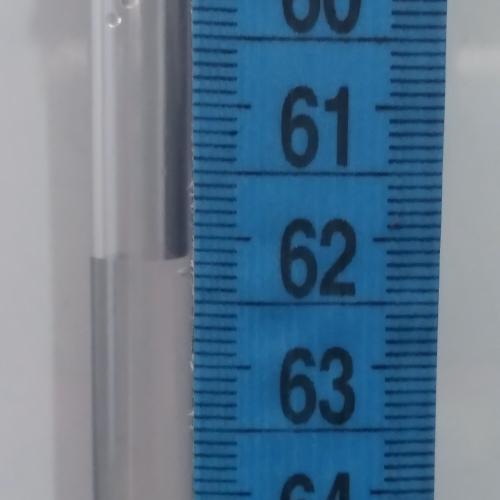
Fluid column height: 62.2 cm